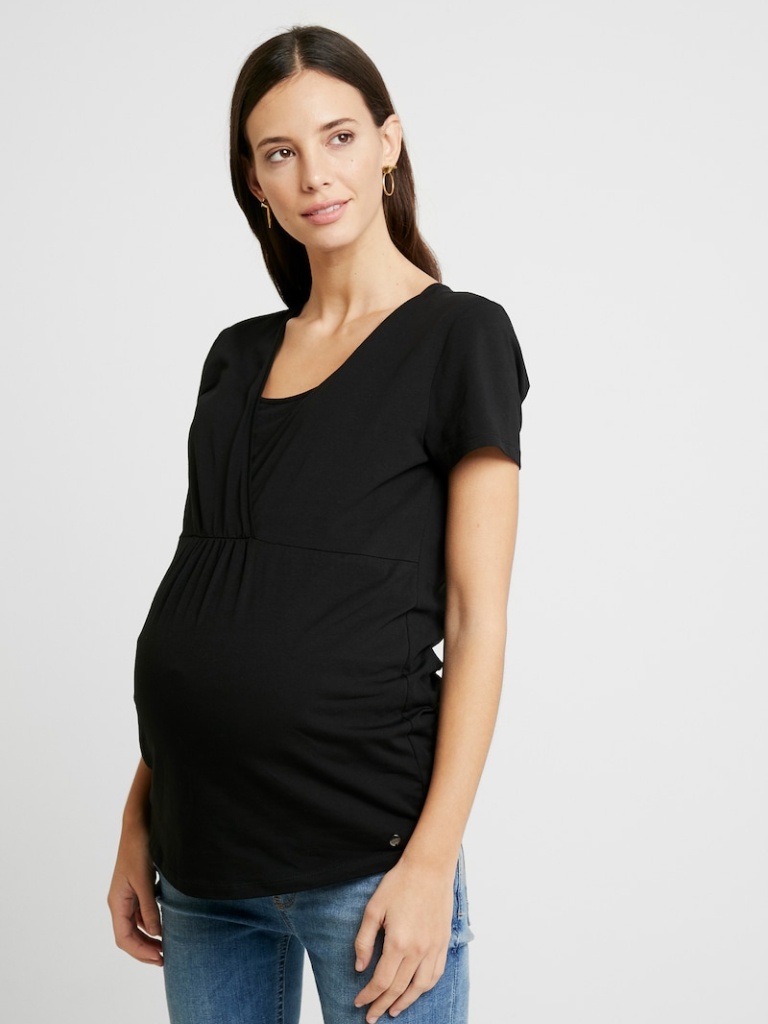
cotton tight short sleeve thigh length Untucked v-neck tunic